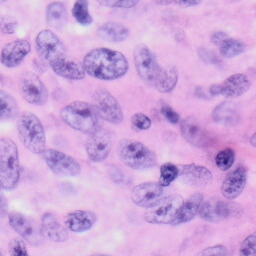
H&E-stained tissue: Skin